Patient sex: F
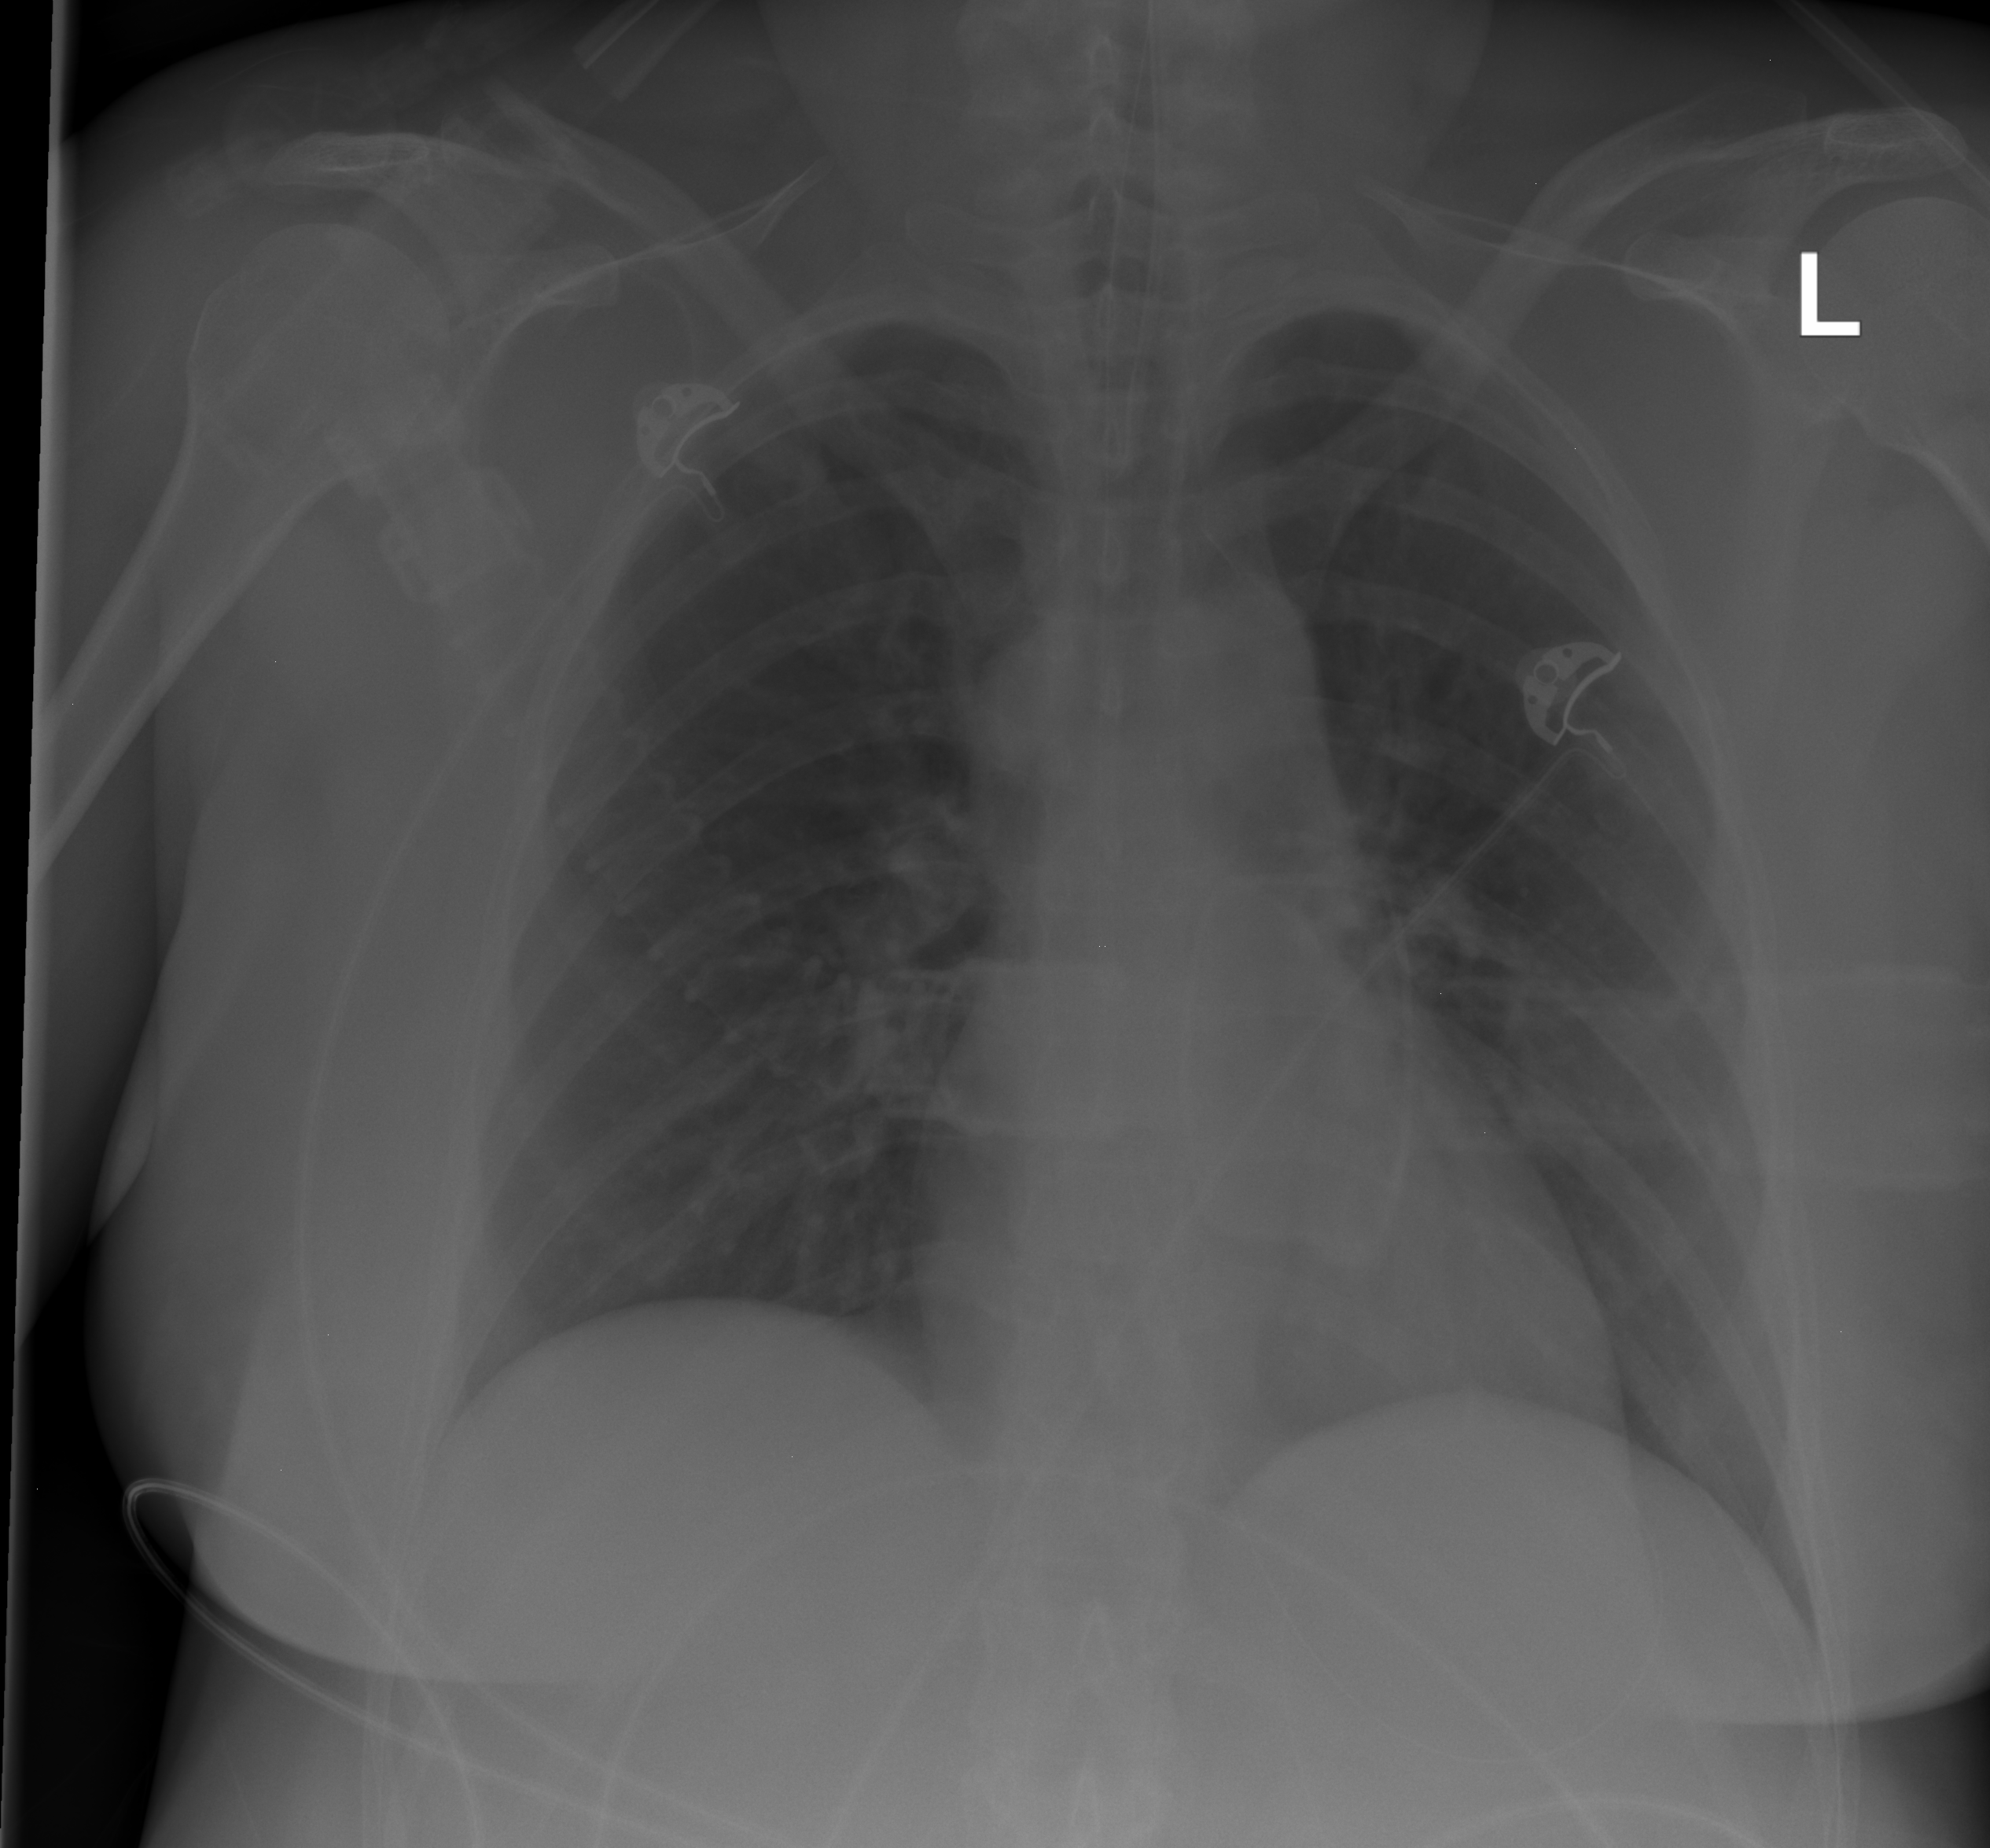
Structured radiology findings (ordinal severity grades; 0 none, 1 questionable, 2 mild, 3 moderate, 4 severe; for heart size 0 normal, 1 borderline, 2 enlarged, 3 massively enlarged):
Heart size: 0
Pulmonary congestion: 0
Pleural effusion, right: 0
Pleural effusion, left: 0
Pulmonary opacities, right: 1
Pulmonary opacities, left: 0
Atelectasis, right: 0
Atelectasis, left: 0